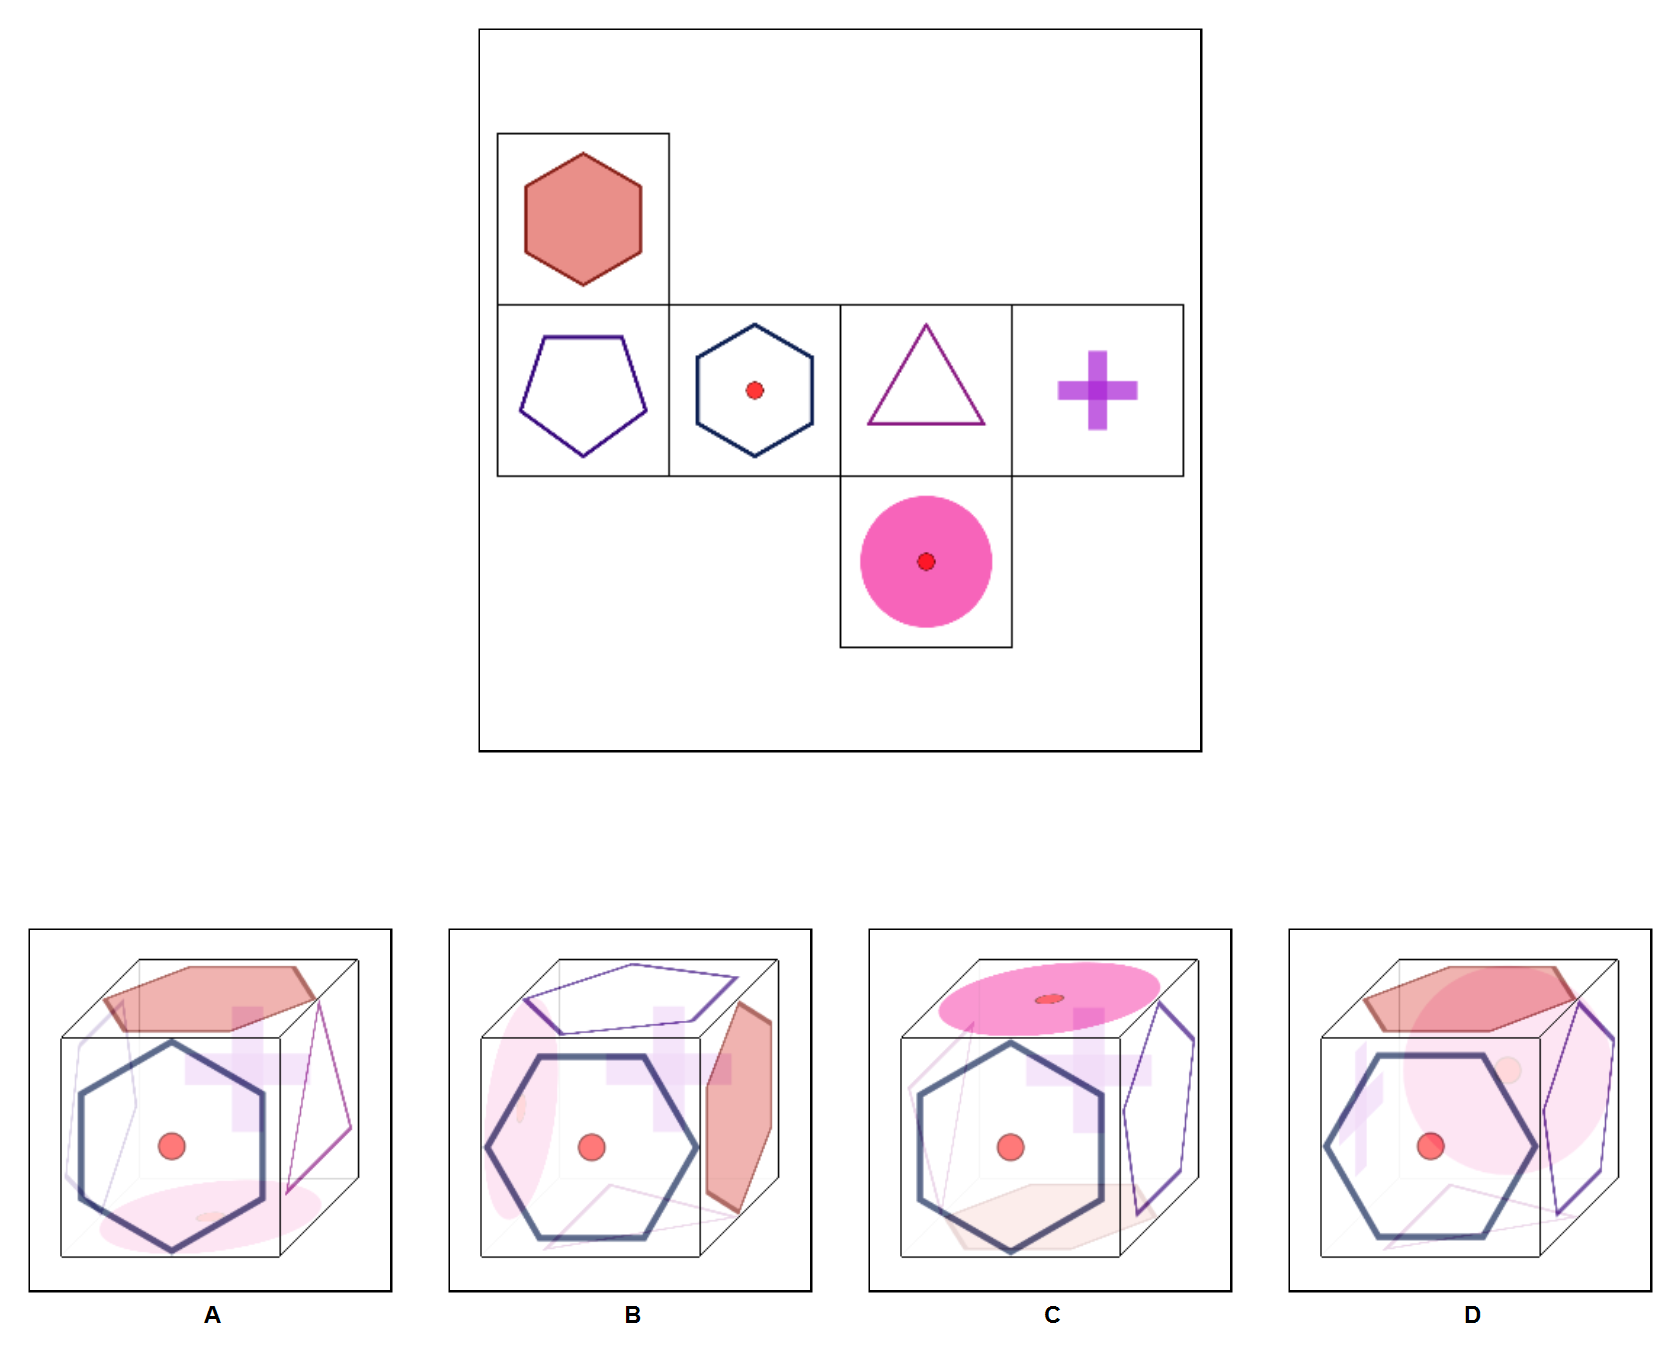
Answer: D